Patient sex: M
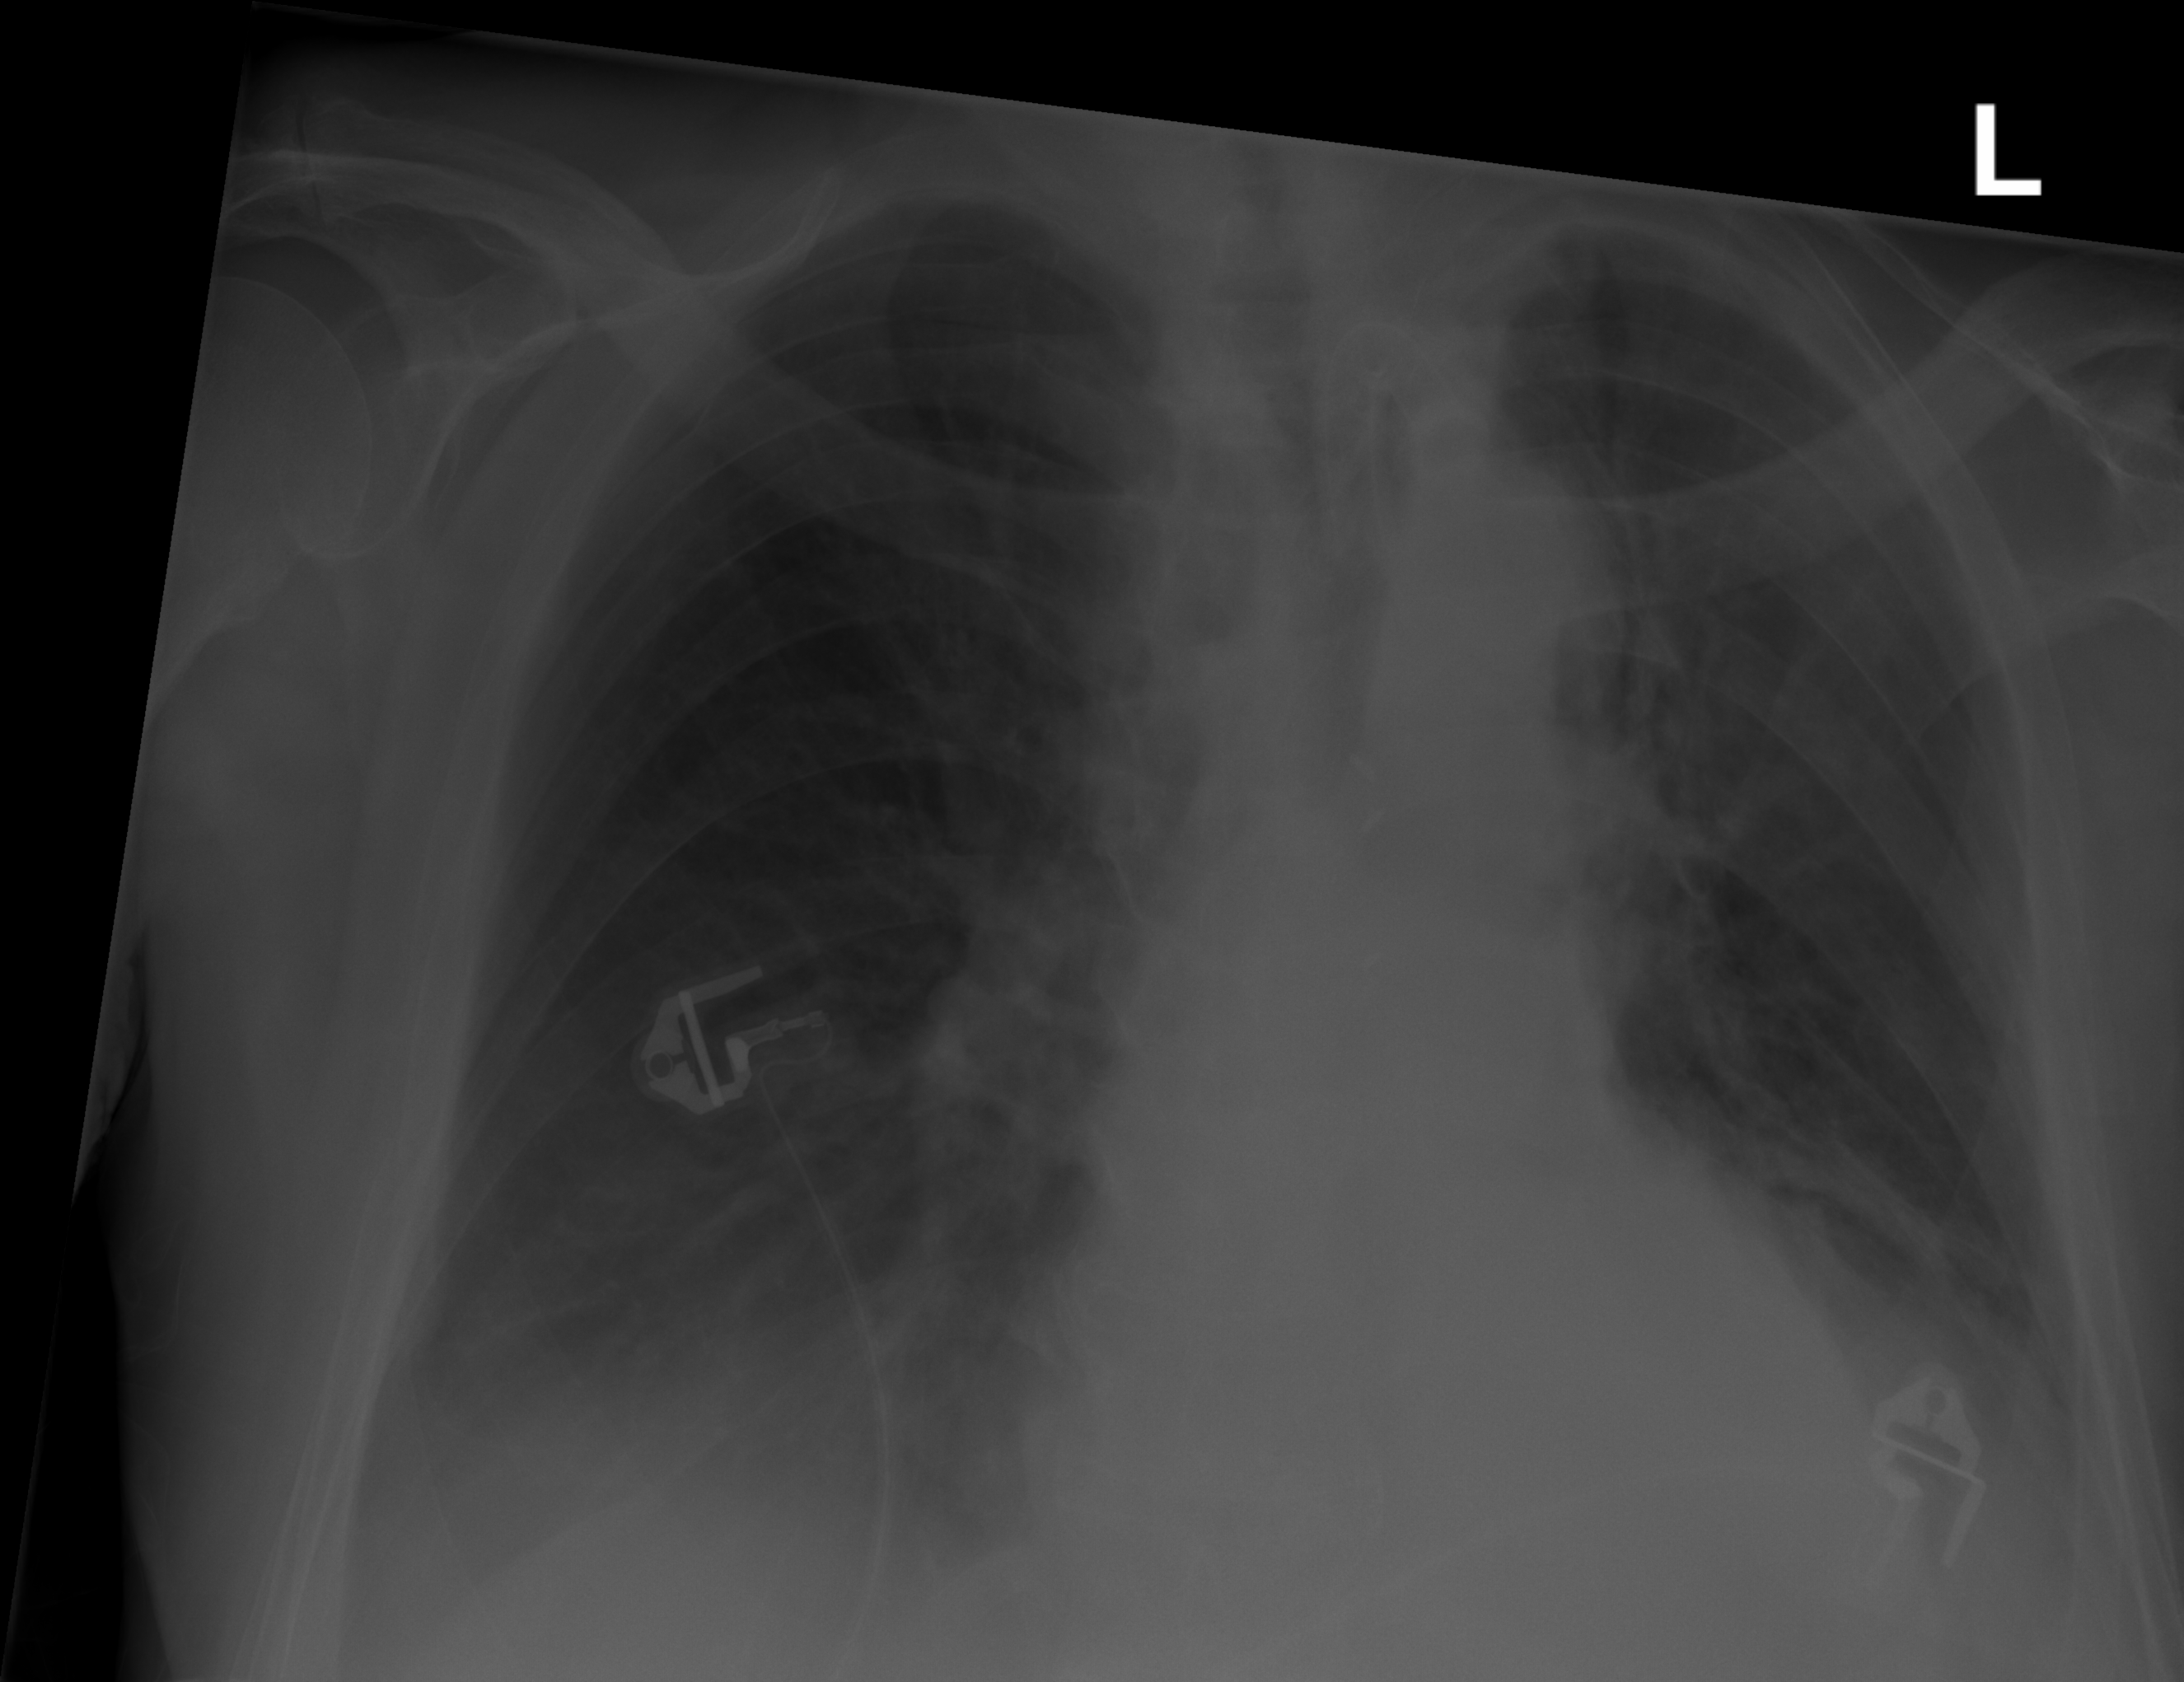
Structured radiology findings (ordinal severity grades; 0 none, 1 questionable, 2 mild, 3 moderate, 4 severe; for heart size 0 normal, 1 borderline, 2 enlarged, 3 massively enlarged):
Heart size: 0
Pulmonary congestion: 0
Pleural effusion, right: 2
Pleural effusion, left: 2
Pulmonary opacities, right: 0
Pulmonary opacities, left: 0
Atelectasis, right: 1
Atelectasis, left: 2